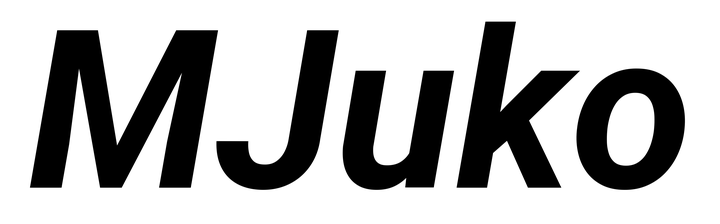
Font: Roboto-Italic_Bold_Italic